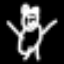
Label: octagon